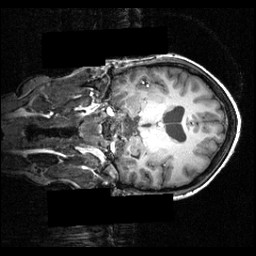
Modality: T1w
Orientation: coronal
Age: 21
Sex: female
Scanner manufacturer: siemens
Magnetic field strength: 3.951 T
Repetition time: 1.5 s
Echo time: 0.00335 s